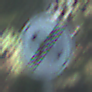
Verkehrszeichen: EndeGeschwindigkeit90
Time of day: MorningAfternoon
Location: Outdoor (Nature)
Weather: Clear
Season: NotSpecified
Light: Natural